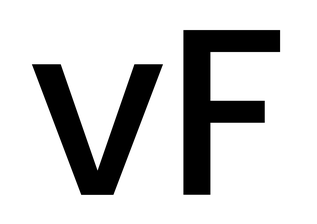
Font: Poppins-Medium